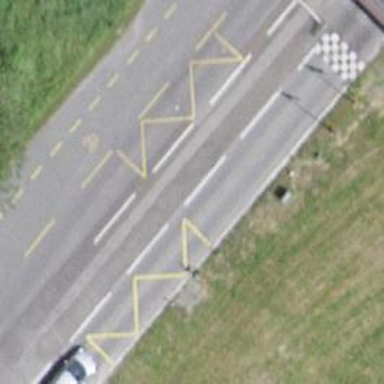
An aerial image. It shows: Public transport stop position.